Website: bh-photo
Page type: payment
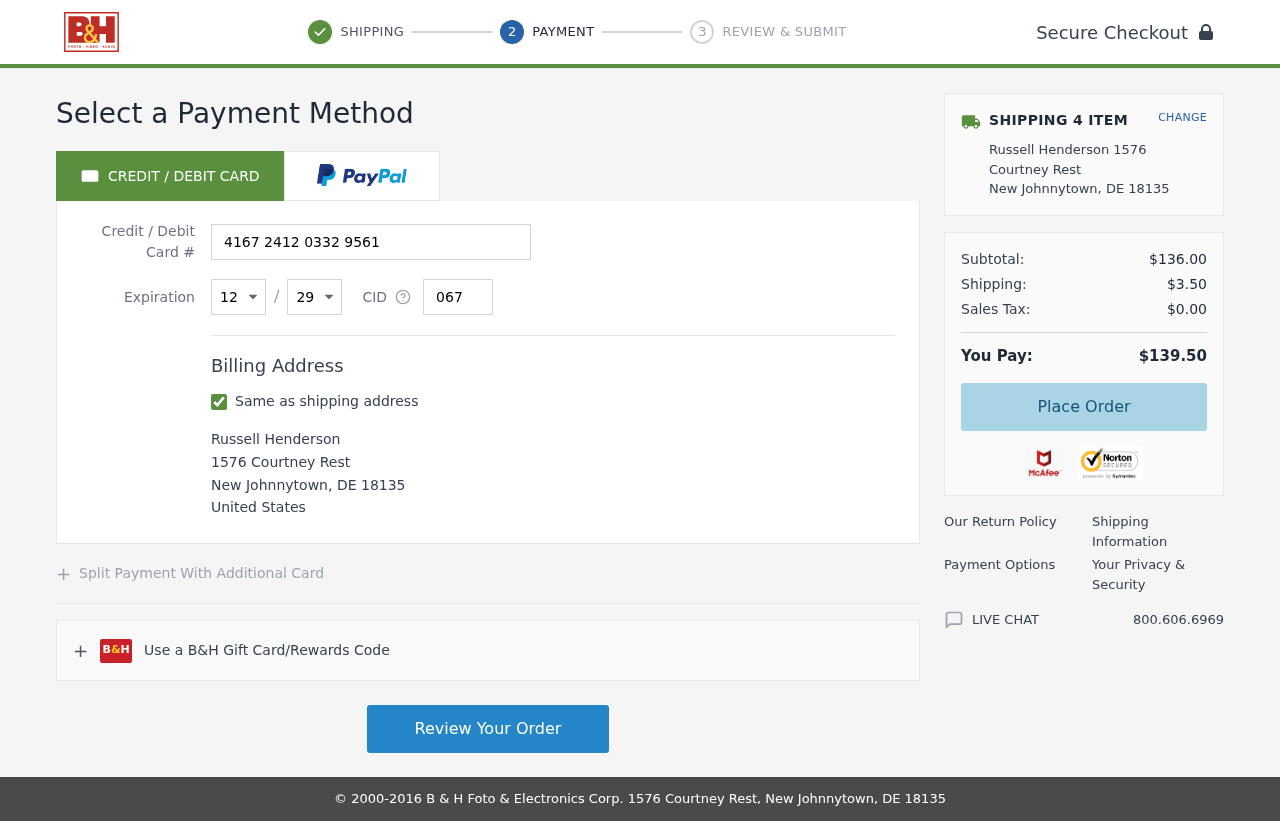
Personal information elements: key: PII_CARD_CVV
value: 067
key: PII_CARD_EXPIRY_MONTH
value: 12
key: PII_CARD_EXPIRY_YEAR
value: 29
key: PII_CARD_NUMBER
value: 4167 2412 0332 9561
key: PII_CITY
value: New Johnnytown
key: PII_COUNTRY
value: United States
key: PII_FULLNAME
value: Russell Henderson
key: PII_POSTCODE
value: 18135
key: PII_STATE_ABBR
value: DE
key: PII_STREET
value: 1576 Courtney Rest
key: PII_FULLNAME2
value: Russell Henderson
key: PII_CITY2
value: New Johnnytown
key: PII_STATE_ABBR2
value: DE
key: PII_POSTCODE_FULL
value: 18135
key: PII_POSTCODE_NUMERIC
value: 18135
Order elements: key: ORDER_NUM_ITEMS
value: SHIPPING 4 ITEM
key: ORDER_SUBTOTAL
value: $136.00
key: ORDER_SHIPPING_COST
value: $3.50
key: ORDER_TAX
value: $0.00
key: ORDER_TOTAL
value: $139.50